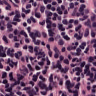
Metastatic tissue present: no